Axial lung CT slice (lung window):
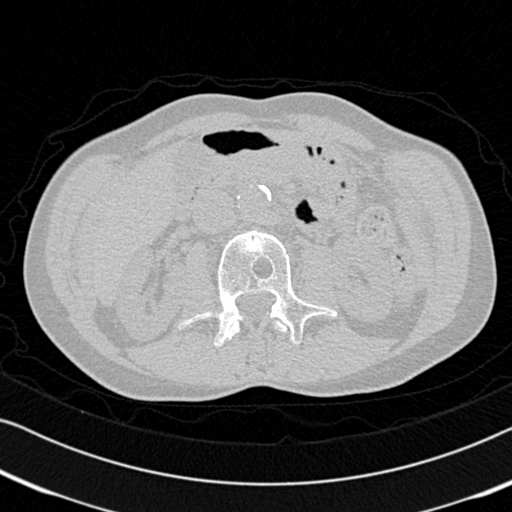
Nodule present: no